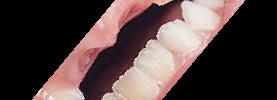
Condition: hypodontia